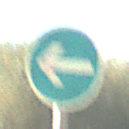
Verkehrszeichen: VorgeschriebeneFahrtrichtungHierLinks
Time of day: MorningAfternoon
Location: Outdoor (Nature)
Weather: PartlyCloudy
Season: NotSpecified
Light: Natural